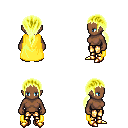
a pixel art fantasy rpg character, female body template, human, dark skin, yellow cape, gold greaves, gold ponytail hairstyle, gold boots, four views (front, back, left, right), 2x2 character sprite sheet, small pixel art, hard edges, no anti-aliasing